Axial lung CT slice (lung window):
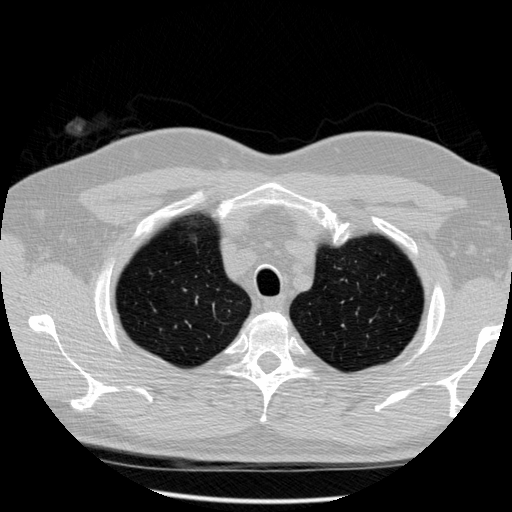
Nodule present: no